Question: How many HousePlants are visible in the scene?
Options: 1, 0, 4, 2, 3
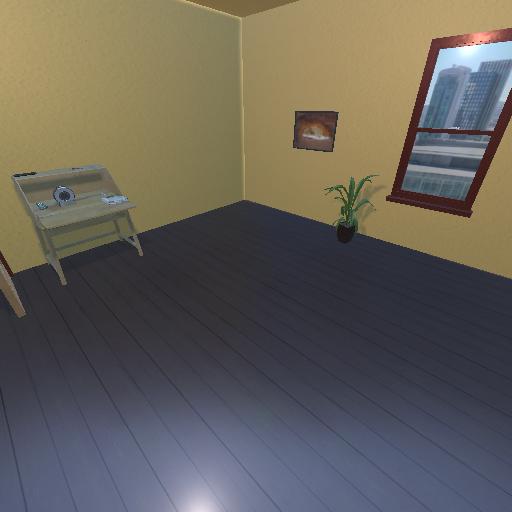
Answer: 1